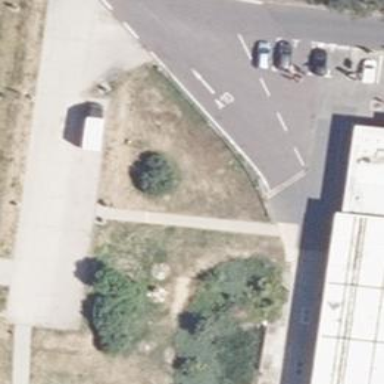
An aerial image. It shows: Parking area with surface.